Question: How to put marker on Google map with transparent text label ?
Example:
Google Map with weather overlays has temperature with transparent background.
The label for the marker dynamically changes. Ex As temp changes the label changes too.

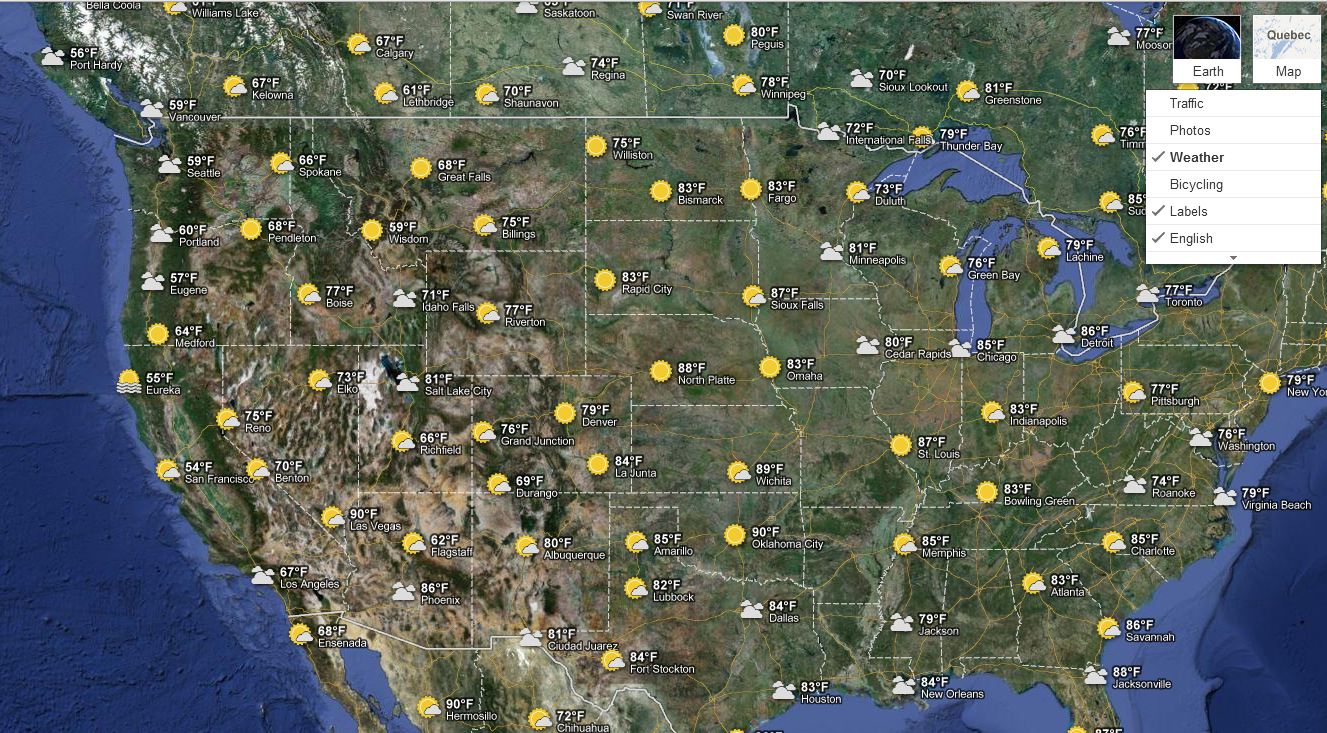
Answer: Try the <URL>
The minimum requirement is a CSS style.
'''
.labels {
color: red;
background-color: transparent;
font-family: "Lucida Grande", "Arial", sans-serif;
font-size: 10px;
font-weight: bold;
text-align: center;
width: 100px;
border: 0;
}
'''
'''
var marker1 = new MarkerWithLabel({
position: new google.maps.LatLng(0,-5),
draggable: true,
raiseOnDrag: true,
map: map,
labelContent: "Tina's transparent Marker With Label",
labelAnchor: new google.maps.Point(50, 0),
labelClass: "labels", // the CSS class for the label
labelStyle: {opacity: 0.75}
});
'''